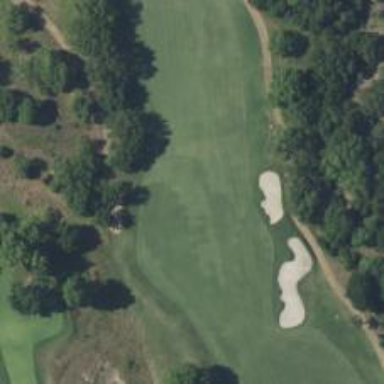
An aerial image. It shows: Golf hole.